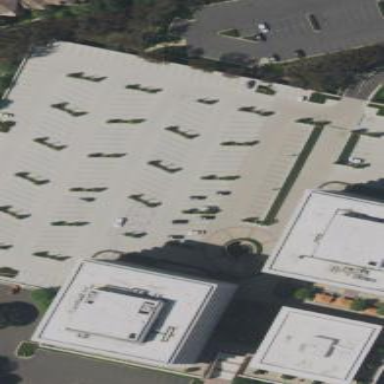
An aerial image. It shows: Multi-storey parking building with asphalt surface.